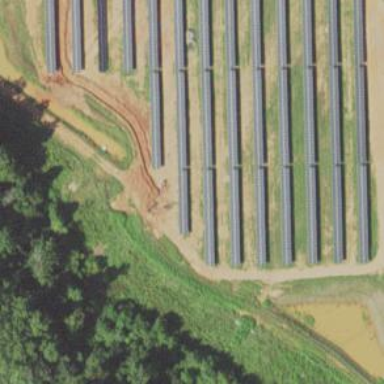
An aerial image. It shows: Solar power generator with photovoltaic panels.